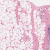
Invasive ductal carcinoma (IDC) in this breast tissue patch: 0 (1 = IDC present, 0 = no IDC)